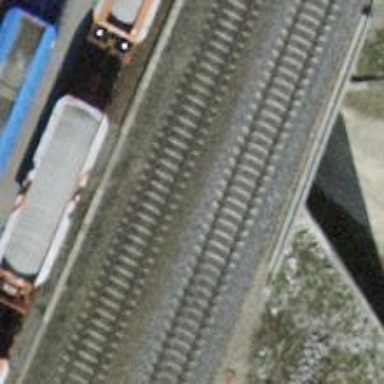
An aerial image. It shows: Railway bridge with electrified tracks and single contact line.